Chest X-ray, PA view. Patient: 52 years old, sex M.
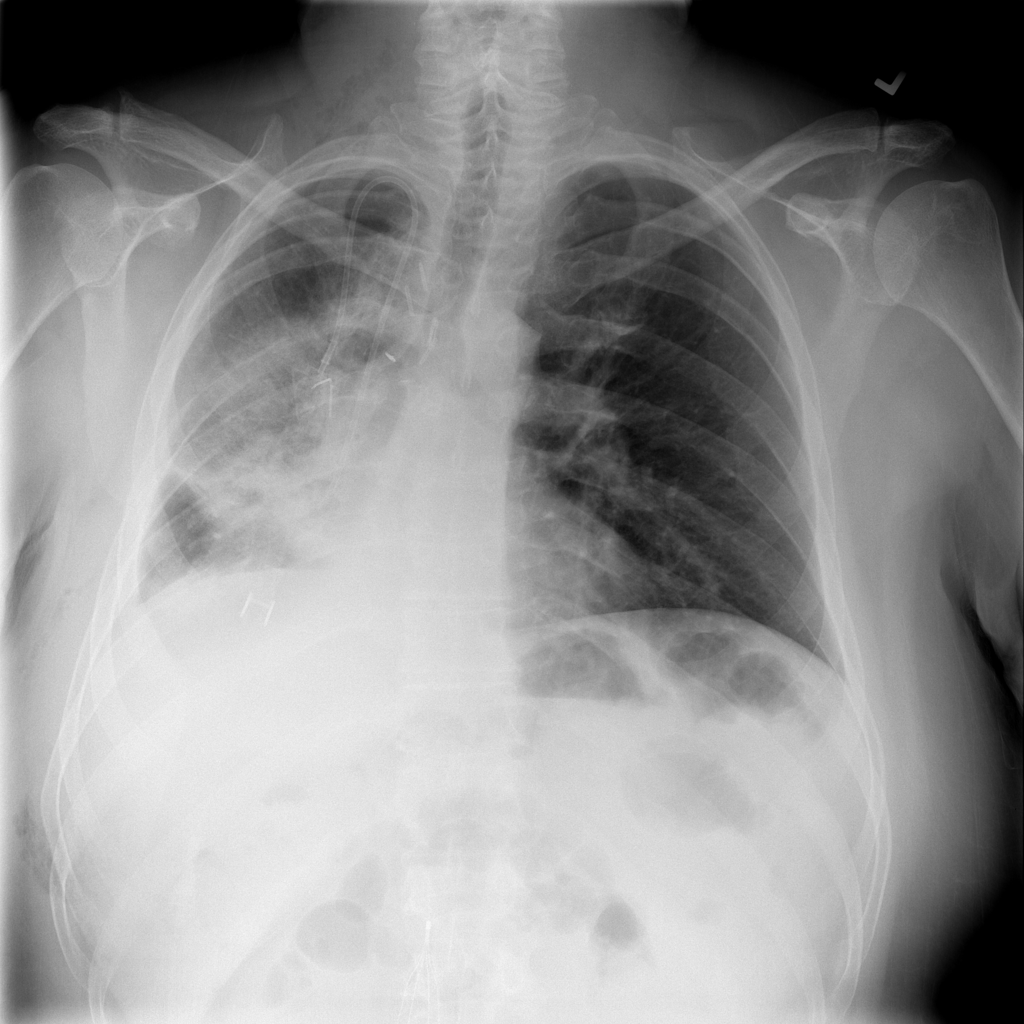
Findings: Effusion, Infiltration